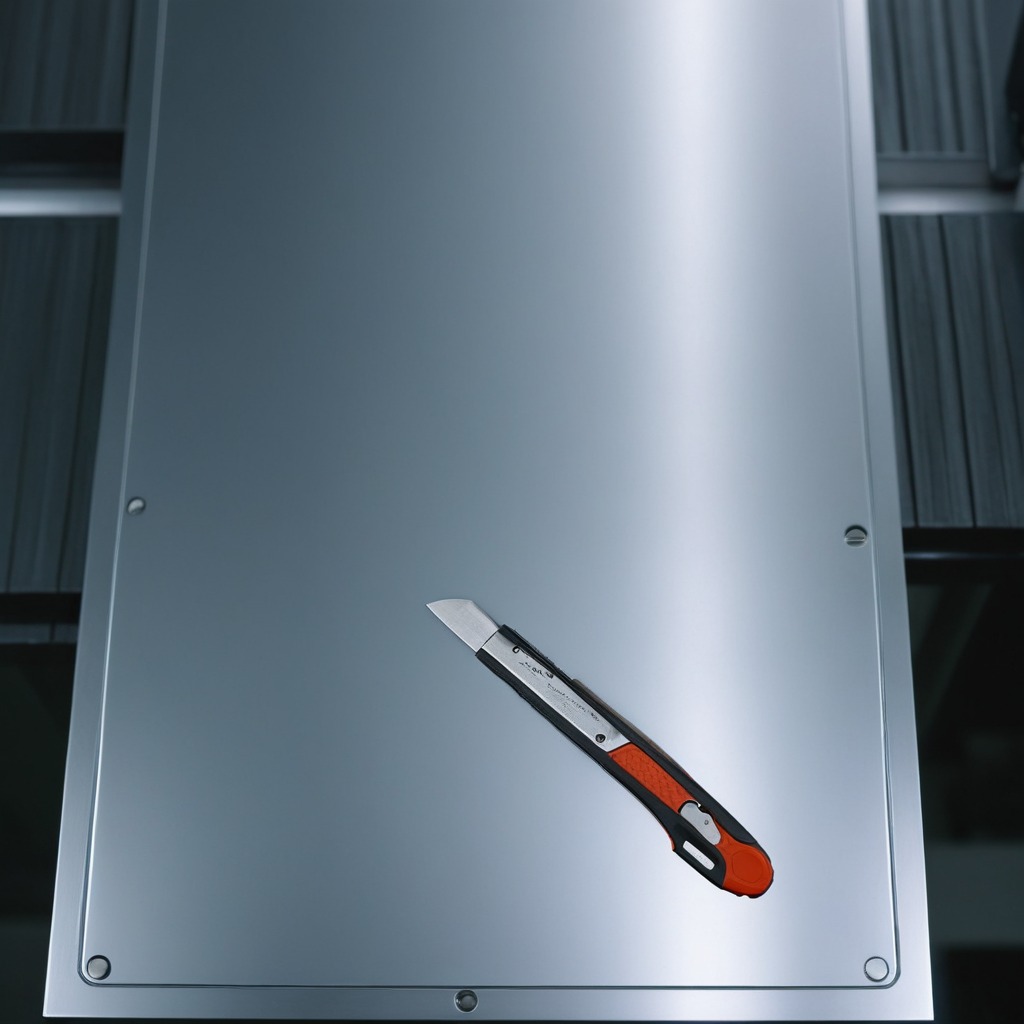
A utility knife is lying on the metal table in a machine shop under fluorescent lights.